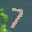
Label: 7